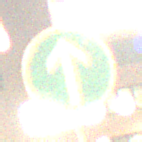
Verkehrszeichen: VorgeschriebeneFahrtrichtungGeradeaus
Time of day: Night
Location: Outdoor (Urban)
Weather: PartlyCloudy
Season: NotSpecified
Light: Artificial